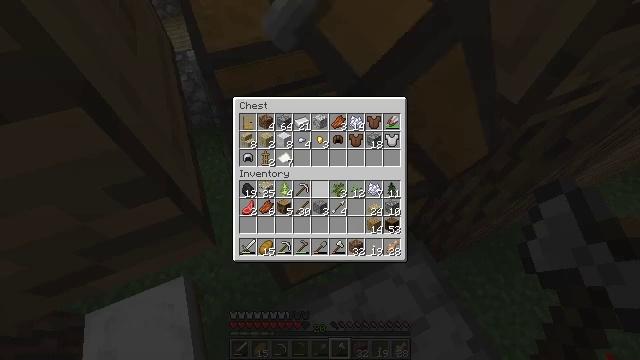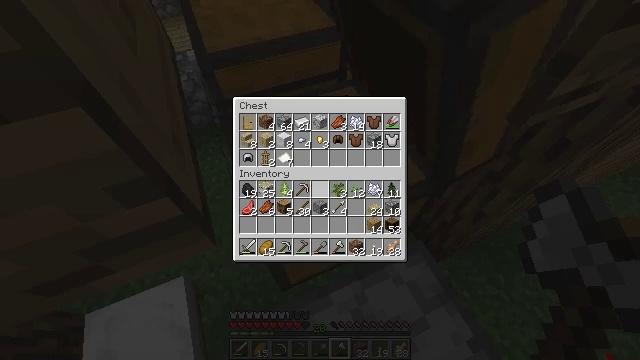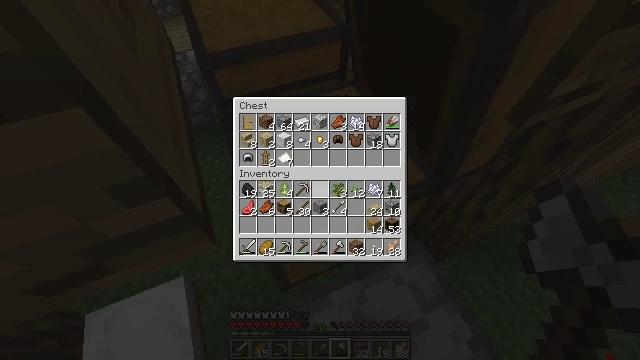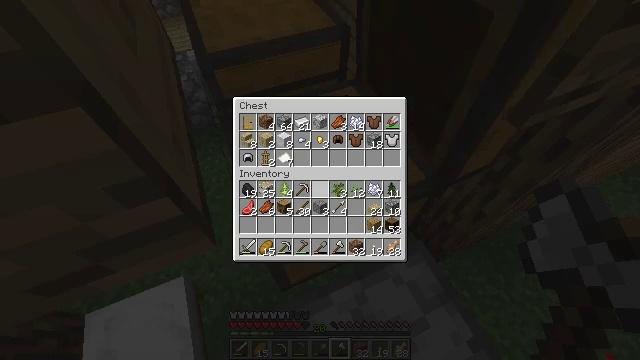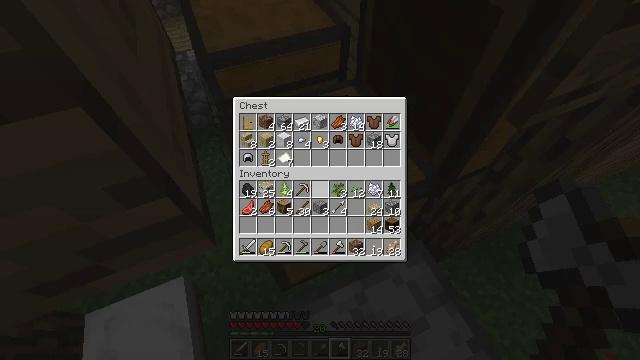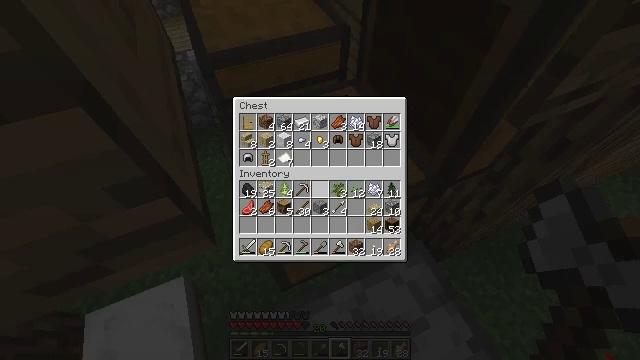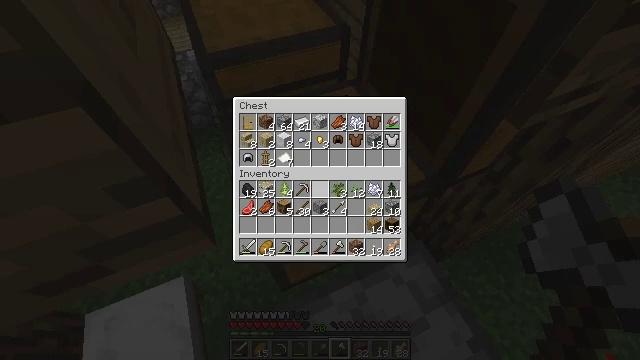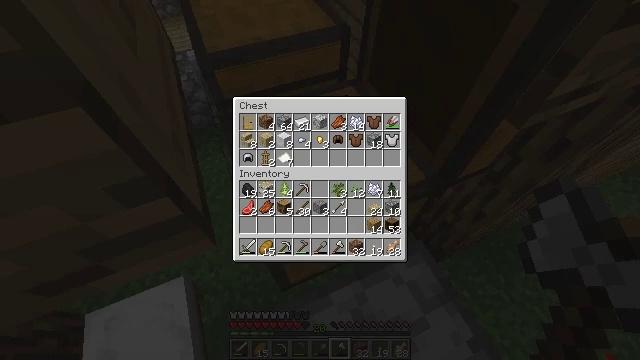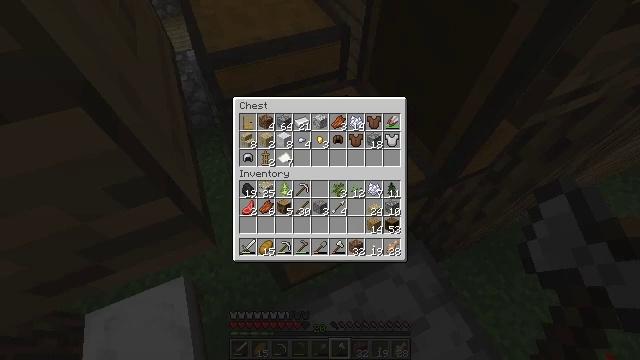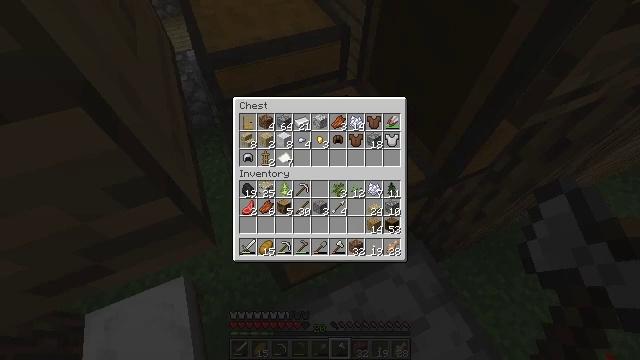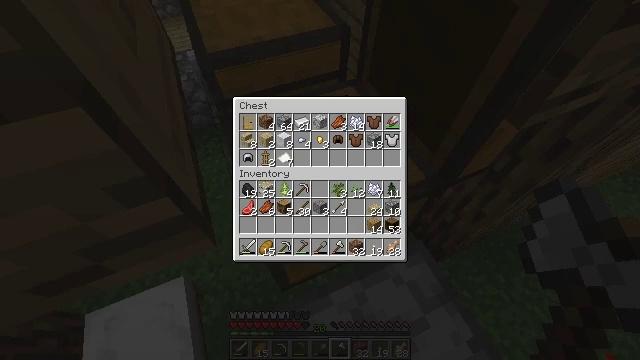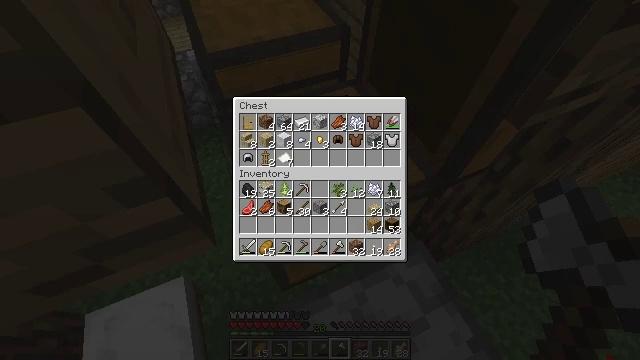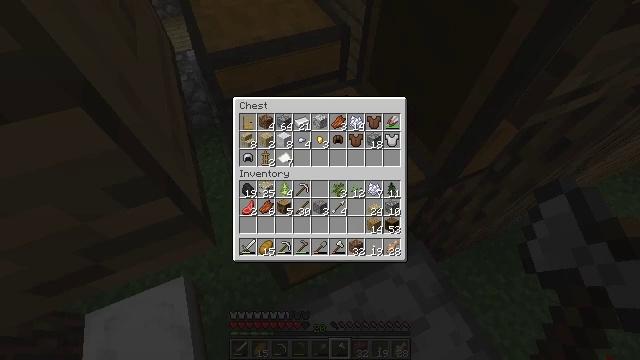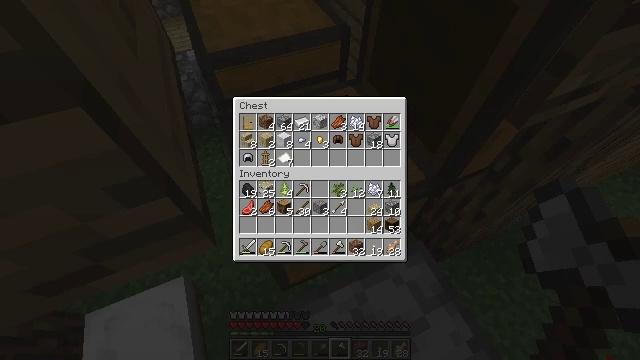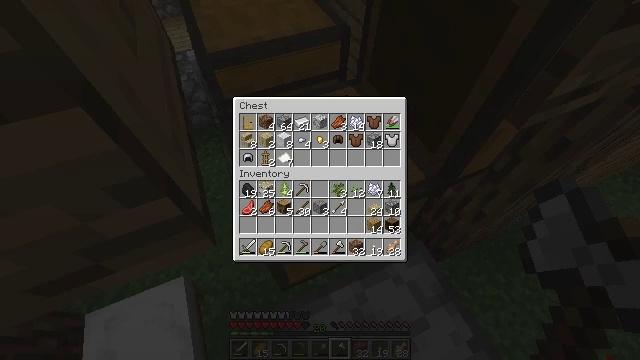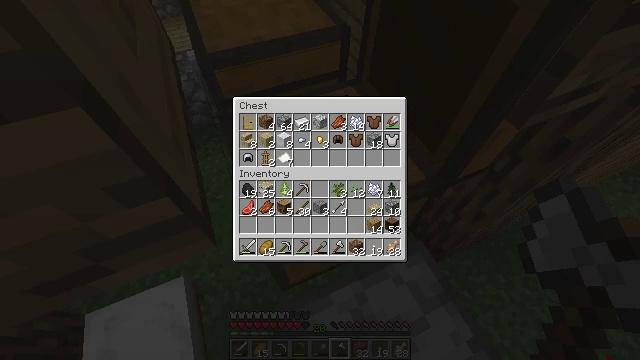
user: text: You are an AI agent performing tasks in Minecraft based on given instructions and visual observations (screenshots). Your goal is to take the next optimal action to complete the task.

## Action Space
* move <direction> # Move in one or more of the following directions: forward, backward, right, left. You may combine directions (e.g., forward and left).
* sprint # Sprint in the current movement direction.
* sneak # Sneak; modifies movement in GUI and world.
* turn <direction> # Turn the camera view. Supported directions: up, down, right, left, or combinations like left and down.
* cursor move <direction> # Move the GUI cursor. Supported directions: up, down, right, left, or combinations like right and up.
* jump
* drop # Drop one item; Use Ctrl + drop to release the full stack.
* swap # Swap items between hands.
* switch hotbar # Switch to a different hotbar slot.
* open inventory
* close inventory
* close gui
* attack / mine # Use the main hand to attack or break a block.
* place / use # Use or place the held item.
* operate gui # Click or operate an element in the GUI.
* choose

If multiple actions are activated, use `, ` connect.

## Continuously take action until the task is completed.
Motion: motion action
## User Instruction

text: Break bones down into bone meal.
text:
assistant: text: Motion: no_op
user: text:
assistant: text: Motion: no_op
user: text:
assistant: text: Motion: no_op
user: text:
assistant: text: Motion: no_op
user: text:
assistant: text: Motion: no_op
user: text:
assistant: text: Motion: no_op
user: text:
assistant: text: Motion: no_op
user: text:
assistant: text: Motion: no_op
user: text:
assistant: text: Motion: no_op
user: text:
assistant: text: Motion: no_op
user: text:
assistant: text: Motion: no_op
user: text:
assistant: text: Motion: no_op
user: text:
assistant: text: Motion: no_op
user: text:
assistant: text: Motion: no_op
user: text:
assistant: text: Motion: no_op
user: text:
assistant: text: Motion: no_op
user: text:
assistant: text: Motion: no_op
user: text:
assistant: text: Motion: no_op
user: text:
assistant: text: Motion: no_op
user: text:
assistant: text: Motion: no_op
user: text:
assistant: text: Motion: no_op
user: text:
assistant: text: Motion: no_op
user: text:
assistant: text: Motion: cursor move right and down
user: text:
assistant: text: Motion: cursor move right and down
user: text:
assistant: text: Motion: no_op
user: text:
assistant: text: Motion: no_op
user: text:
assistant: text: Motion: no_op
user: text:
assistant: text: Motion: no_op
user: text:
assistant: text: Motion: no_op
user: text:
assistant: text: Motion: no_op